Aerial crown-view tile of a tropical tree (Barro Colorado Island, Panama), acquired 20241216:
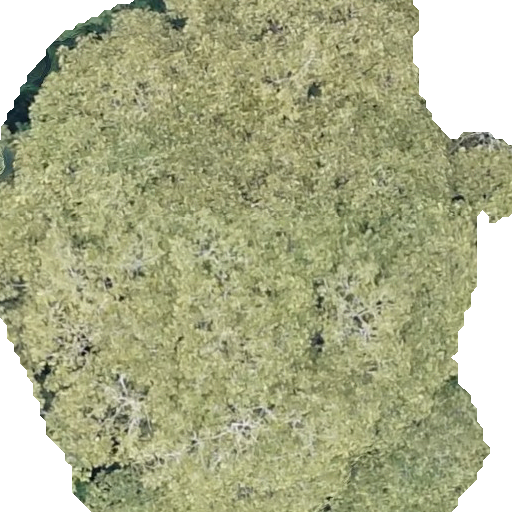
Species: Dipteryx oleifera
GBIF accepted scientific name: Dipteryx oleifera
Crown area: 389.118 m²